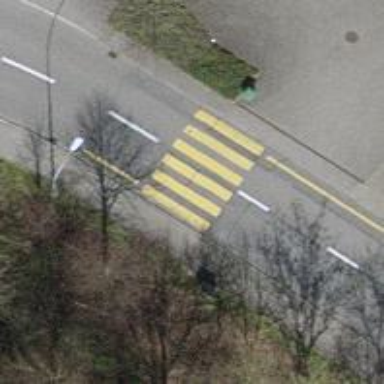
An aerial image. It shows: Uncontrolled zebra crossing on the road.